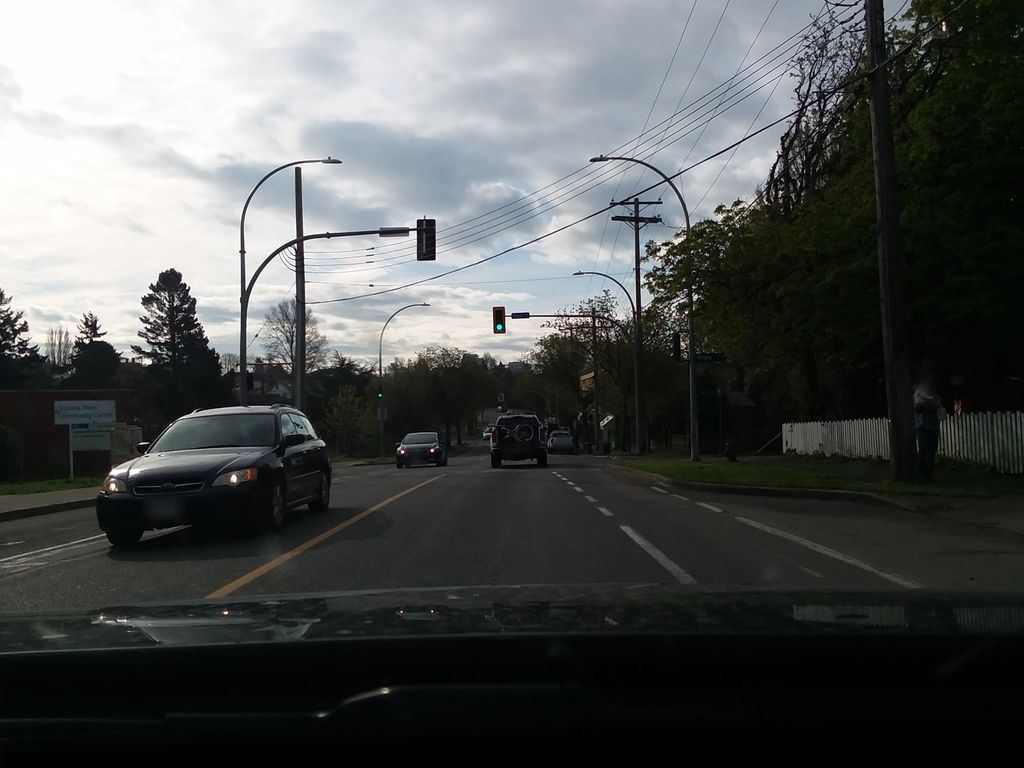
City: victoria